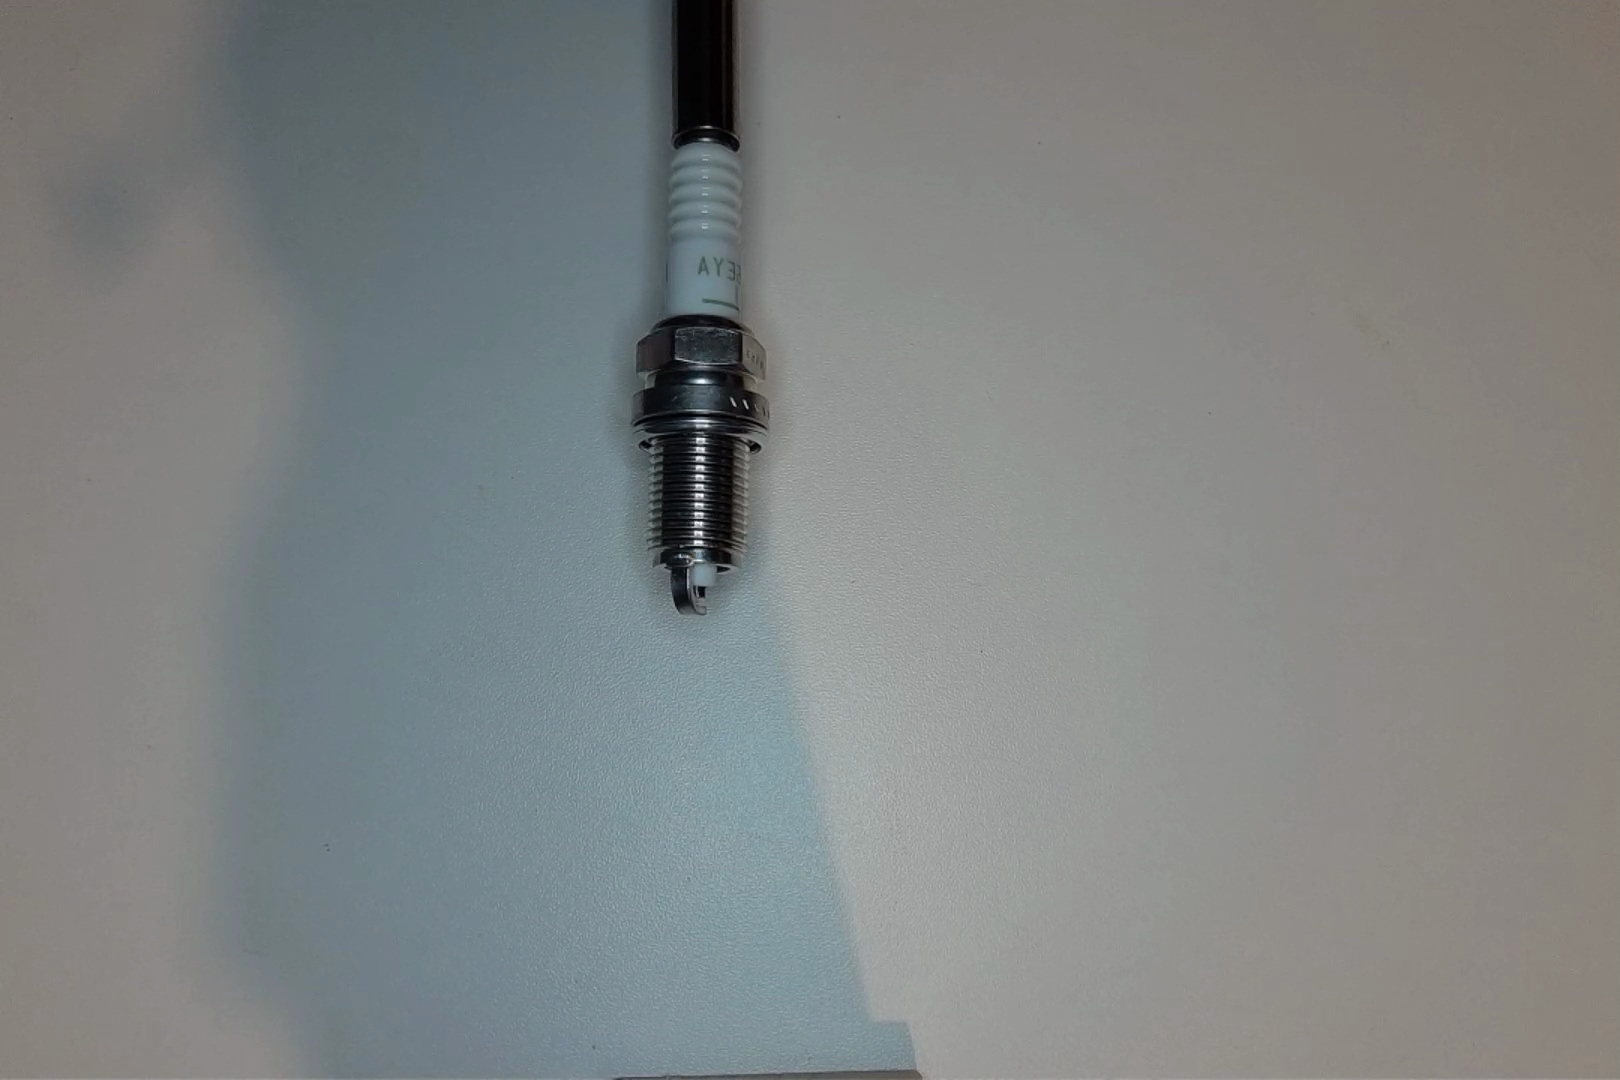
Label: no anomaly